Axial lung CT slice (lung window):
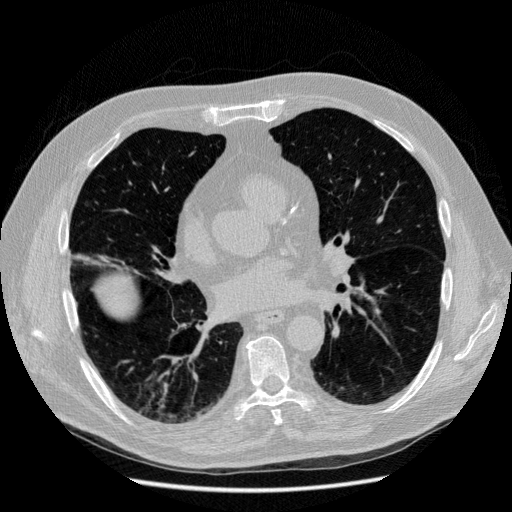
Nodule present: no